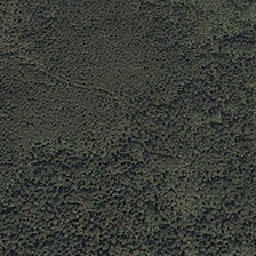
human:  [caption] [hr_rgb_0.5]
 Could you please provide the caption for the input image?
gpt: The trees in this forest are green.

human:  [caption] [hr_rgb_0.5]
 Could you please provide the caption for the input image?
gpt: a vast expanse of forest.

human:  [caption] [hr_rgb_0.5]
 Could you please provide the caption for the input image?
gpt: This forest tree is green.

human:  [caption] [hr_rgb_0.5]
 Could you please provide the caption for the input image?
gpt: The trees in this forest are green.

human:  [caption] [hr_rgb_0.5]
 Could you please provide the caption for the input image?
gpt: The trees in this forest are green.